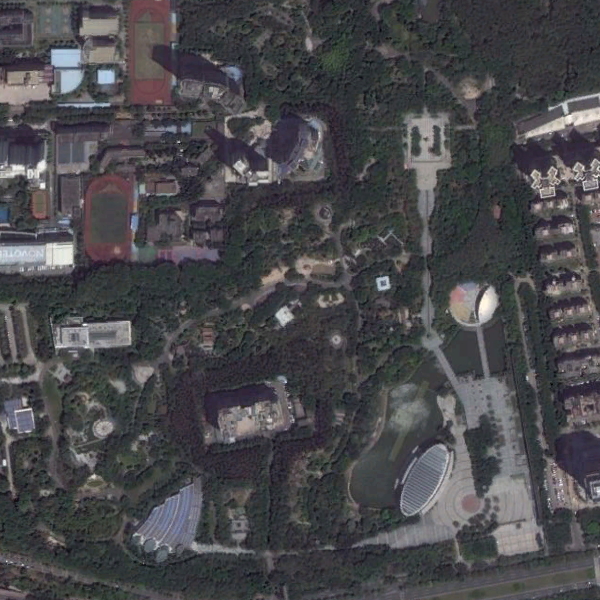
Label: Park